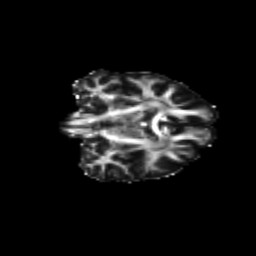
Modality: FA
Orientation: coronal
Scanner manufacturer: siemens
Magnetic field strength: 3 T
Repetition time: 9.2 s
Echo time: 0.084 s